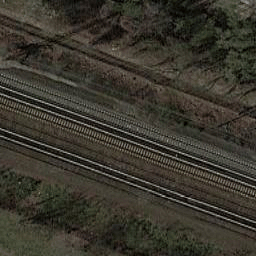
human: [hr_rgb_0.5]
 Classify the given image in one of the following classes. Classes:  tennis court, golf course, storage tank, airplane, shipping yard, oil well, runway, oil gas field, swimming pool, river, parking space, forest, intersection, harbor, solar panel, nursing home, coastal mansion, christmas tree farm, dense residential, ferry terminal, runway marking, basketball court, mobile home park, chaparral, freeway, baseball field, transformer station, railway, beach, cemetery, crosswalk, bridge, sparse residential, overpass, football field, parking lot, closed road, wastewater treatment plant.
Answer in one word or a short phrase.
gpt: railway